Question: I have python installed but get an error when I want to run ez_setup.py.
I am following: <URL>
So I can install the setuptools and pip.
Please see the screenshot of my python terminal with the script. the script is located in the same folder as python.exe

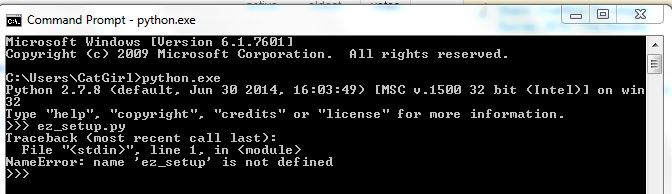
Answer: Run it like this:
'''
C:\Users\CatGirl> python.exe ez_setup.py
'''
'python.exe' is the Python executable which can take the name of a script as an argument. In your case this argument is 'ez_setup.py'.